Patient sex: F
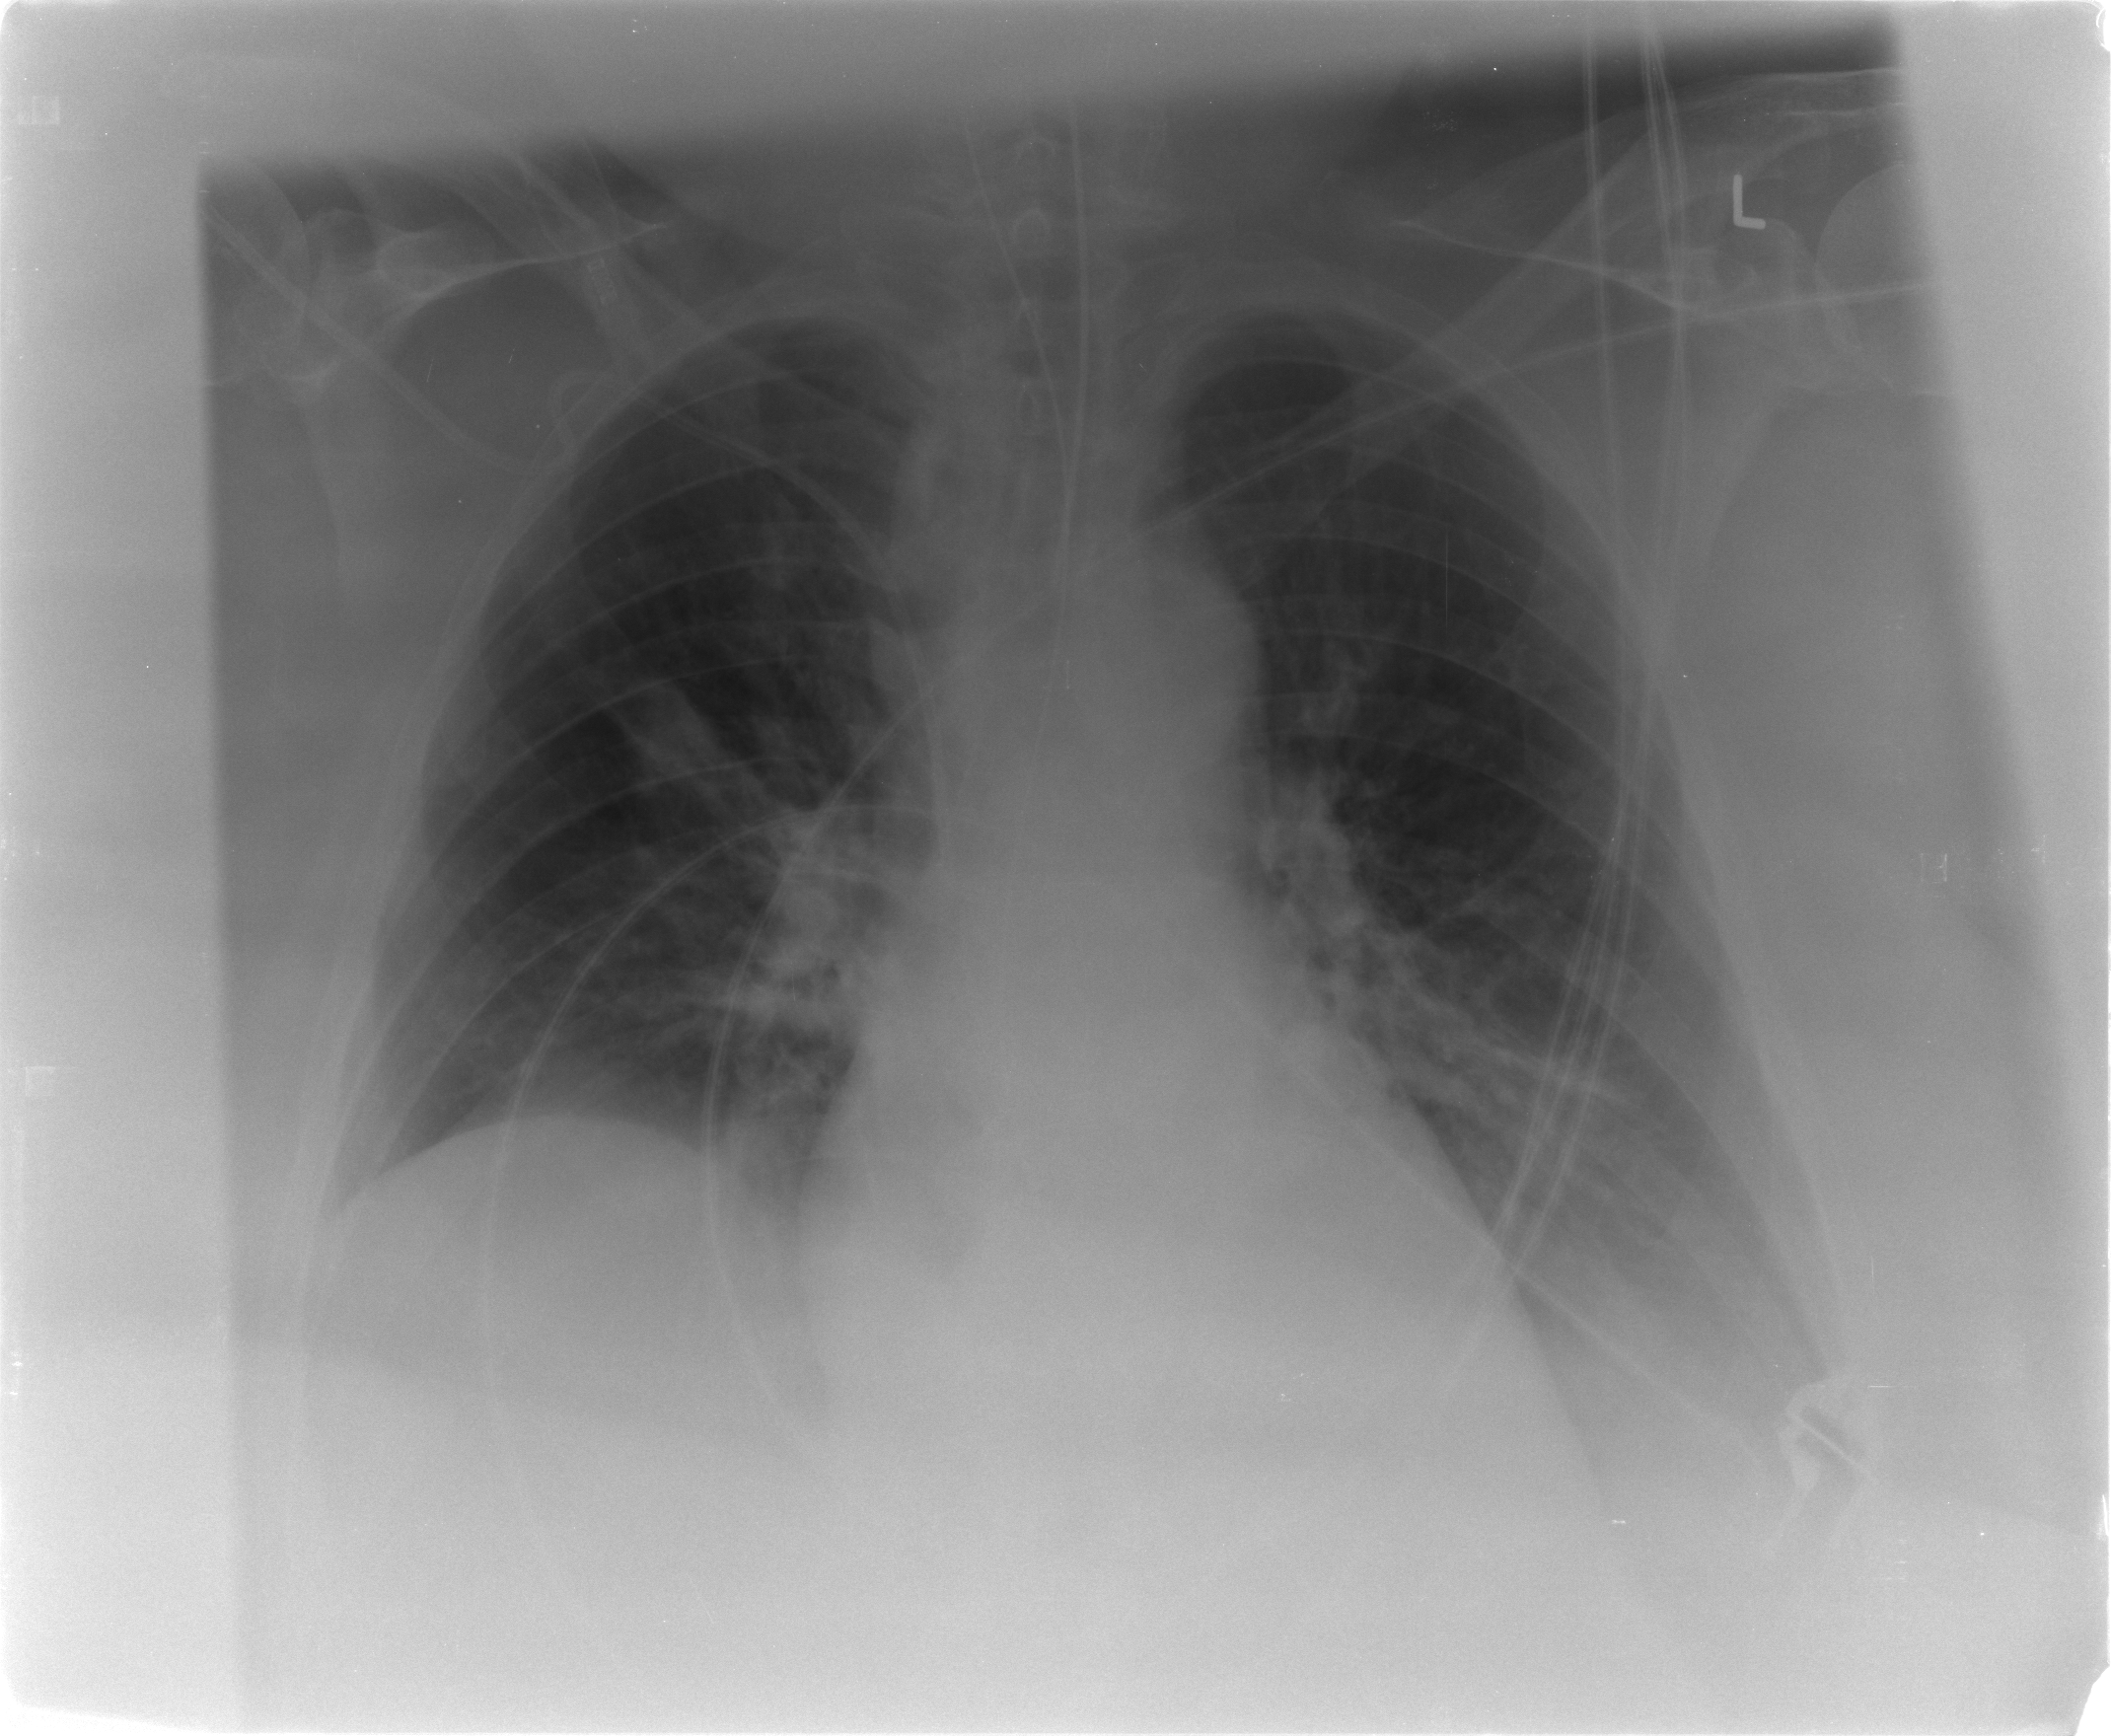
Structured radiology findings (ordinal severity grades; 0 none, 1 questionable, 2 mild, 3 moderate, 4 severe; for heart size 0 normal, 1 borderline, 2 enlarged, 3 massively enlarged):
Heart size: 0
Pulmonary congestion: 1
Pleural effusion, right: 0
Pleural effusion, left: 2
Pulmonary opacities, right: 0
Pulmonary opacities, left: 0
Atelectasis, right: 2
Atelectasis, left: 2